Question: When you insert your first 'UITableViewCell' with 'insertRowsAtIndexPaths:withRowAnimation:', it usually appears at the top of the 'UITableView'. In the <URL>, the opposite happens - the first inserted cell is bottom aligned. As new cells are pushed in, the old cells move up in the table. How is this achieved?

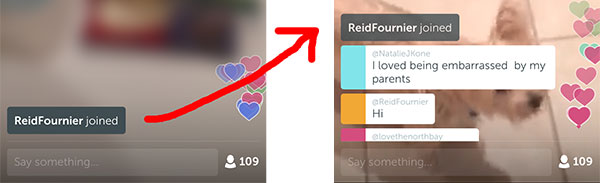
Answer: In case you're interested in how I did it in the Periscope iOS app, it's actually pretty simple...
TL;DR; Add a transparent table header header view with a height equal to your table view frame's height. Then, as you add cells to your table, simply animate the table view's content offset.
Give your table view a header view:
'''
- (UIView *)tableView:(UITableView *)tableView viewForHeaderInSection:(NSInteger)section
{
UIView *headerView = [[UIView alloc] initWithFrame:CGRectZero];
headerView.userInteractionEnabled = NO; // all touches within this space must go through to the video layer
return headerView; // empty header above chat, so messages flow in from bottom
}
- (CGFloat)tableView:(UITableView *)tableView heightForHeaderInSection:(NSInteger)section
{
return self.tableView.frame.size.height; // empty header above chat, so messages flow in from bottom
}
'''
Add data to your table (in my case, messages get added to an array called _messages. I then call reloadData on the UITableViewController). Then call this method to animate the cells in:
'''
- (void)scrollTableToBottom
{
if (!self.isViewLoaded || _messages.count == 0)
return;
CGFloat offsetY = self.tableView.contentSize.height - self.tableView.frame.size.height + self.tableView.contentInset.bottom;
[UIView animateWithDuration:0.33
delay:0
options:UIViewAnimationOptionCurveEaseOut | UIViewAnimationOptionAllowUserInteraction
animations:^{
[self.tableView setContentOffset:CGPointMake(0, offsetY) animated:NO];
}
completion:nil];
}
'''
Hope that helps. I found this to be a pretty cheap/simple way of simulating cells anchored to the bottom. I know some people have mentioned flipping the table upside down, but that just seems crazy to me. :-)